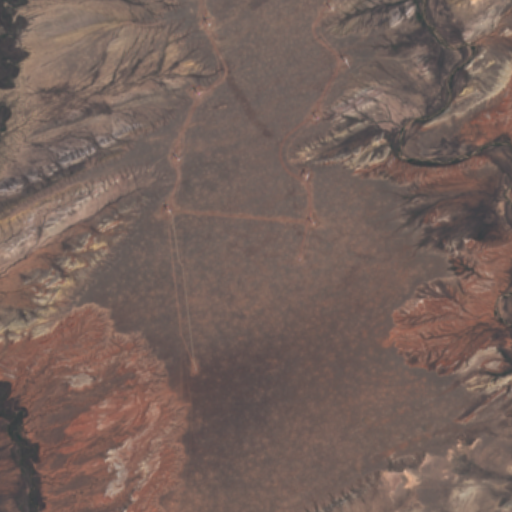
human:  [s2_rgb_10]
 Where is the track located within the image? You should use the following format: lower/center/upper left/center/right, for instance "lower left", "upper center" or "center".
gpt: There is no track in the image.